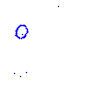
Particle: proton